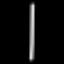
Label: line